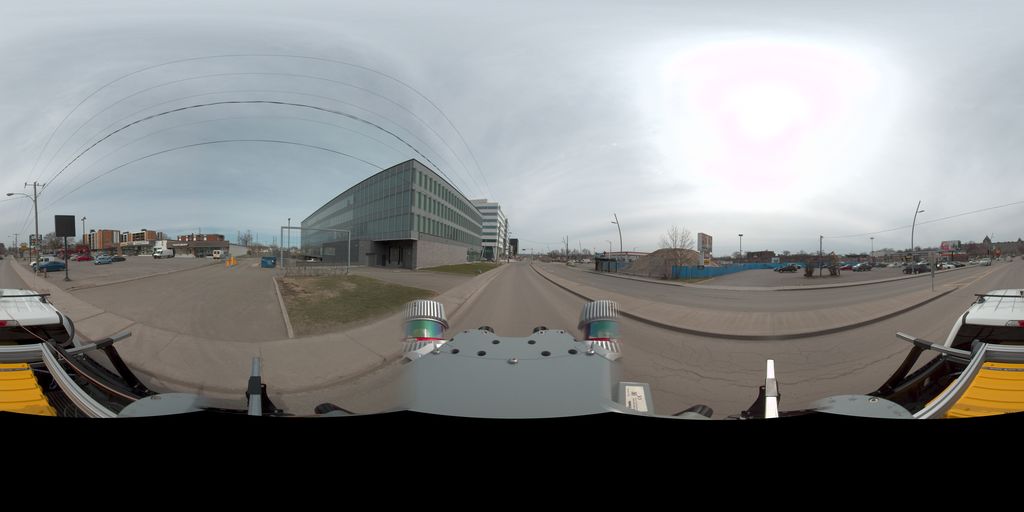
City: quebec_city